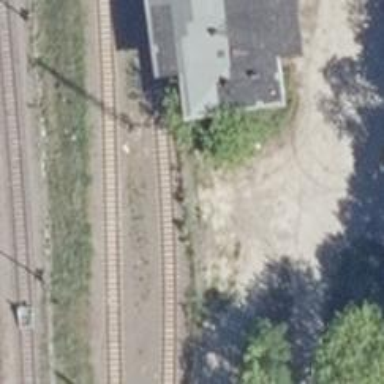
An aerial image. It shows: Railway siding for service.